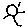
Label: sun